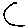
Label: moon